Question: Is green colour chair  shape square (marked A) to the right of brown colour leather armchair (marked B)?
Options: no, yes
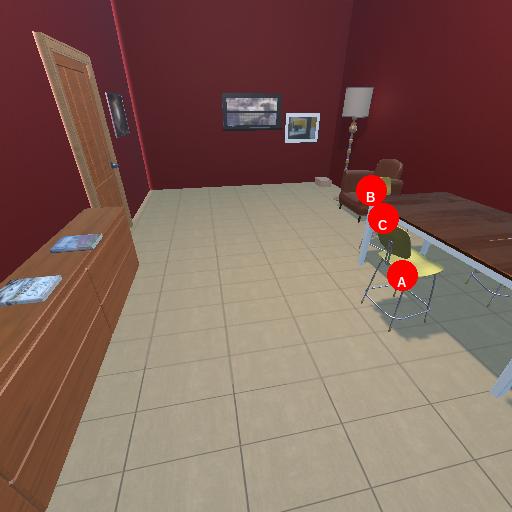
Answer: no